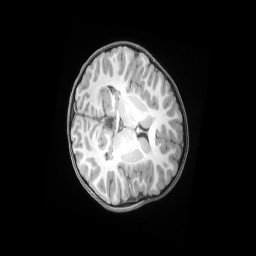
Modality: T1w
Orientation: axial
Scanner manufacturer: siemens
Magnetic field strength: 3 T
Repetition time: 2.53 s
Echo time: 0.00169 s